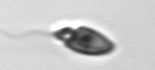
Label: Katodinium_or_Torodinium